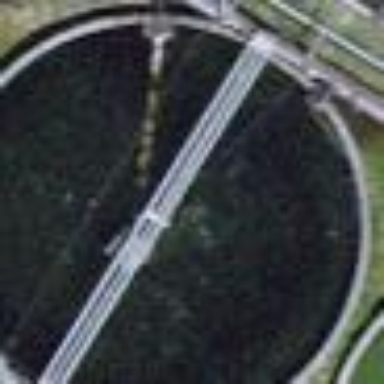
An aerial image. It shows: Image of wastewater.